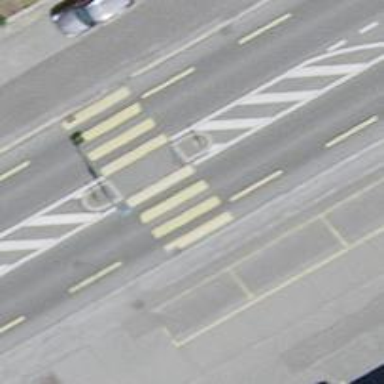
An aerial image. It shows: Uncontrolled road crossing with central island and markings.